Question: I want to get data from a particular column from a text file and save this into a particular column in the database. The variable 'NumberOfLine' is saved in the database, but I want the value of this variable which has to be some number (as string), I do not understand why it does not work. Do you have any suggestions?
'''
import java.io.*;
import java.util.*;
import java.sql.*;
public class TxtFile {
public static void main(String[] args) throws IOException {
try{
Class.forName("com.mysql.jdbc.Driver");
Connection con=DriverManager.getConnection(
"jdbc:mysql://localhost:3306/schemaDB","acc:#####","pass:#####");
System.out.print("Successful connection with MySQL!");
BufferedReader br = new BufferedReader(new FileReader("C:\lotto.txt"));
String line;
String NumberOfLine = "";
String SecondNumber = "";
while ((line = br.readLine()) != null) {
String[] splited = line.split("\s");
//take value of column 4 from txt file
NumberOfLine = splited[3];
//save the current number into the DB
Statement stmt=con.createStatement();
stmt.executeUpdate("INSERT INTO 'kanat'(Number1) VALUE ('"+NumberOfLine+"')");
}
br.close();
con.close();
System.out.println("Finished! ");
}catch(Exception e){
System.out.println("No success! " + e);
}
}
}
'''

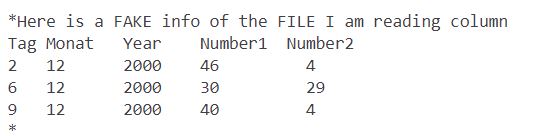
Answer: The 'INSERT' statement is malformed. The keyword is 'VALUES' not 'VALUE'.
This could easily be debugged, by outputting the SQL text, and taking it to another client.
Too much work is being done in one line there; and the work that is being done is in that it's vulnerable to SQL Injection.
There's no need here to use string concatenation to dynamically prepare the SQL text. And there's no need to repeatedly churn through creating and recreating the sql and the statement ...
'''
String sql = "INSERT INTO 'kanat'(Number1) VALUES ( ? )";
PreparedStatement ps = null;
try {
ps = con.prepareStatement(sql);
while( ... ) {
String numberOfLine = ...
ps.setString(1, numberOfLine);
ps.executeUpdate();
}
} catch (SQLException e ) {
e.printStackTrace();
} finally {
if (ps != null) {
ps.close();
}
}
'''
---
If the objective is to simply load new rows into a table, reading one "column" from space delimited .txt file, personally, I wouldn't futz with writing inefficient Java code, processing RBAR (row by agonizing row).
I'd just use the builtin MySQL 'LOAD DATA' statement and blow the whole file in one transaction.
Something like this:
'''
LOAD DATA LOCAL INFILE "/tmp/myfile.txt"
INTO TABLE mytable
FIELDS TERMINATED BY ' '
LINES TERMINATED BY '
'
IGNORE 1 LINES
( @d1
, @d2
, @d3
, @d4
, @d5
, @d5
, @d6
)
SET mycol = TRIM(BOTH FROM @d4)
;
'''
If it's an unusually large file that I need to load, since I don't want "Hugh Jass" transactions blowing out the innodb system tablespace (space I can't get back), I'd either split the file (OS 'split' command), or male use of the percona toolkit 'pt-fifo-split' to split the file into a pipe on the fly.